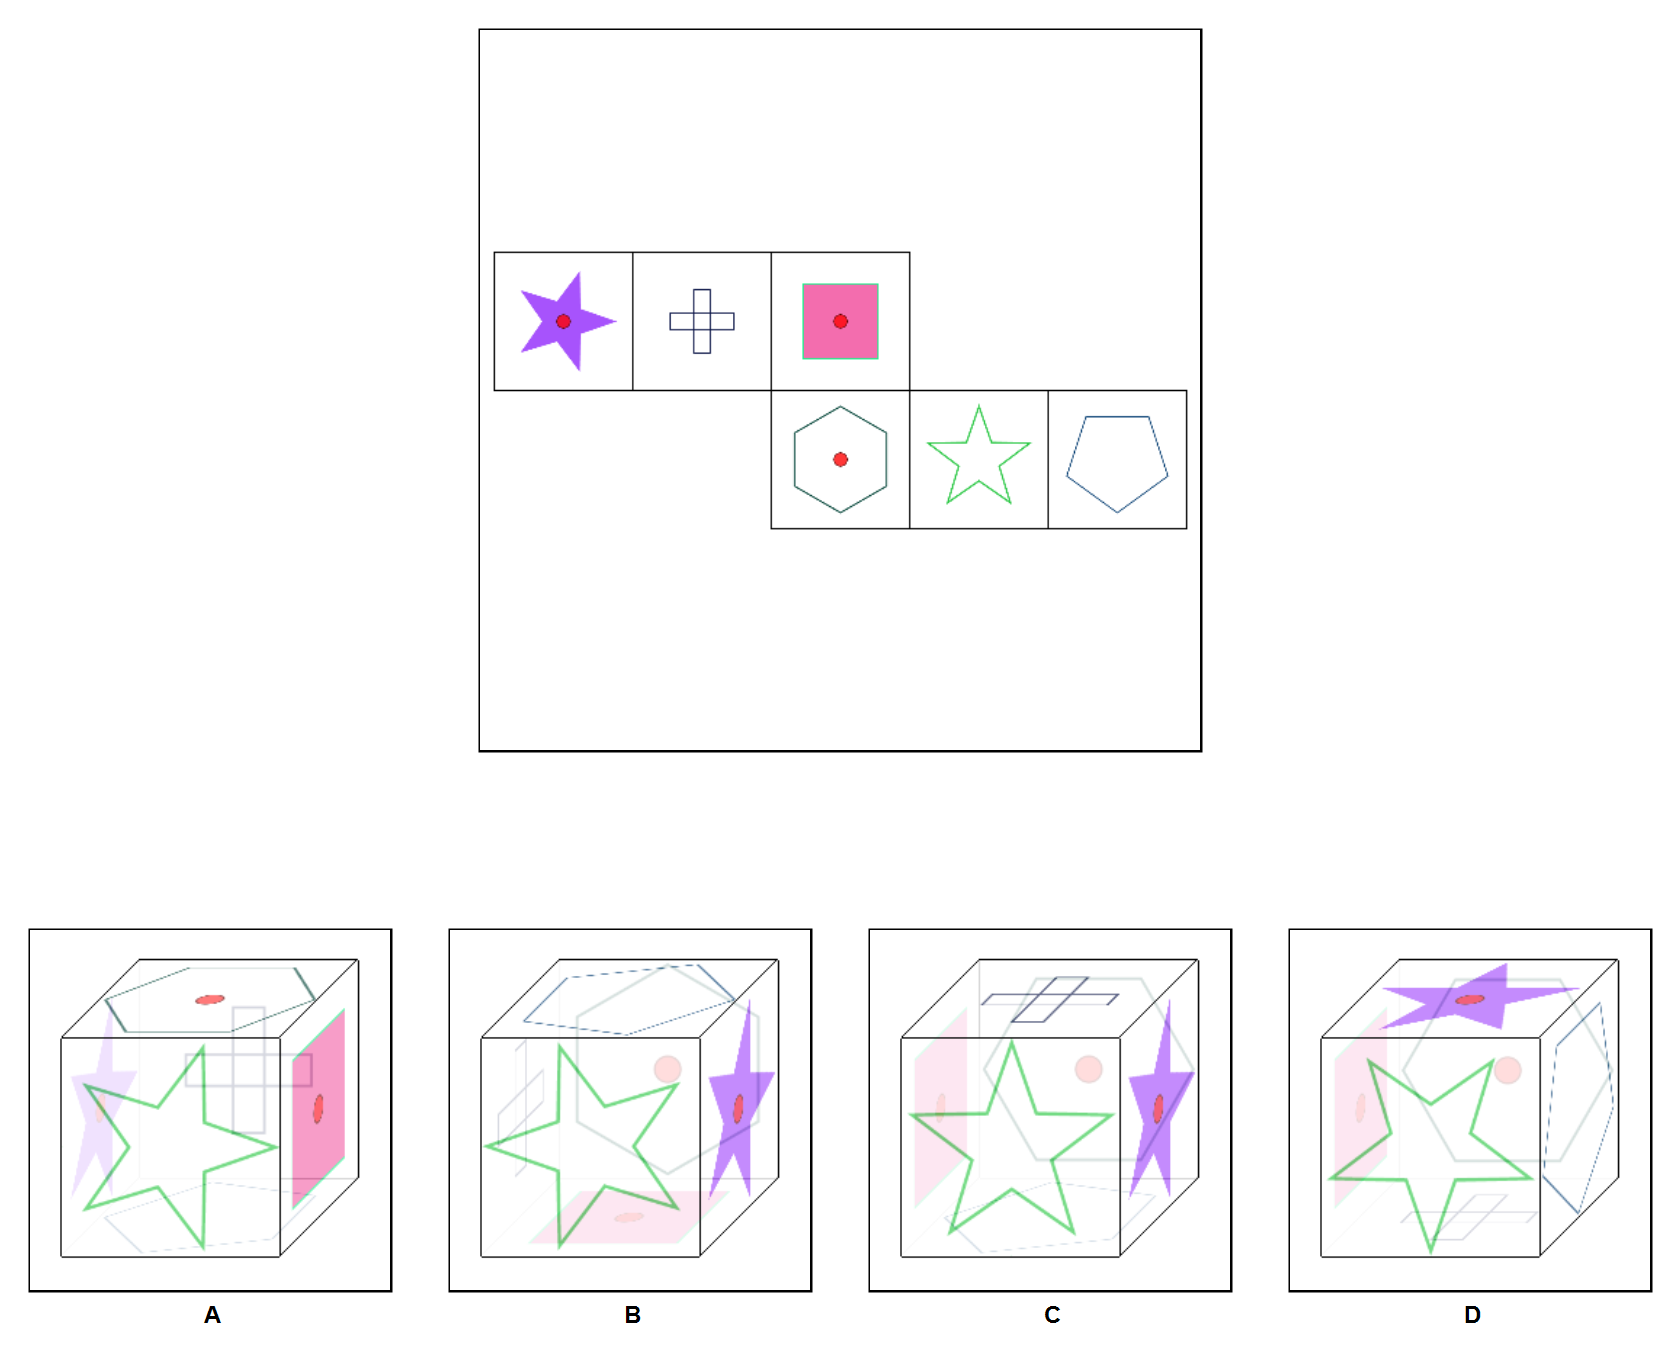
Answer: A